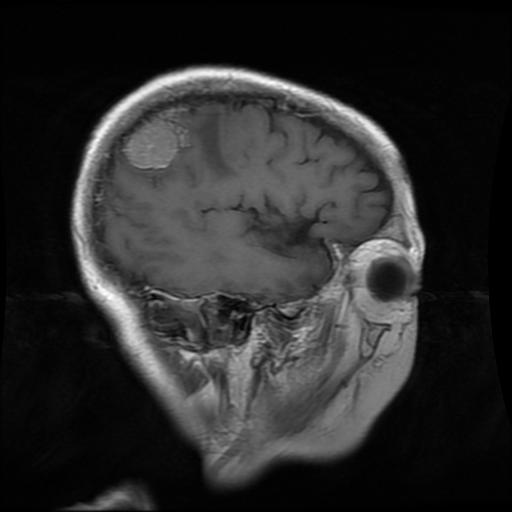
Label: meningioma